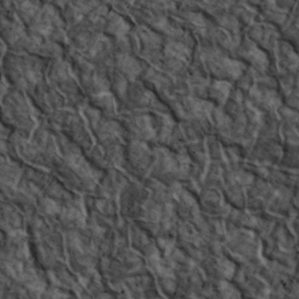
Label: non_frost